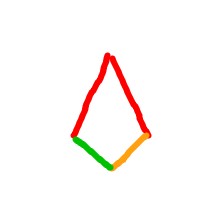
Shape: kite